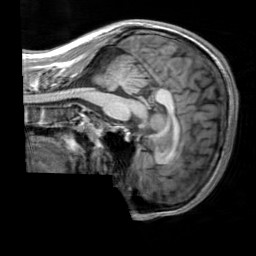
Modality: T1w
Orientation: sagittal
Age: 24
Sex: male
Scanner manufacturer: siemens
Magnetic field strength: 3 T
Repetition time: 2.3 s
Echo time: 0.00303 s